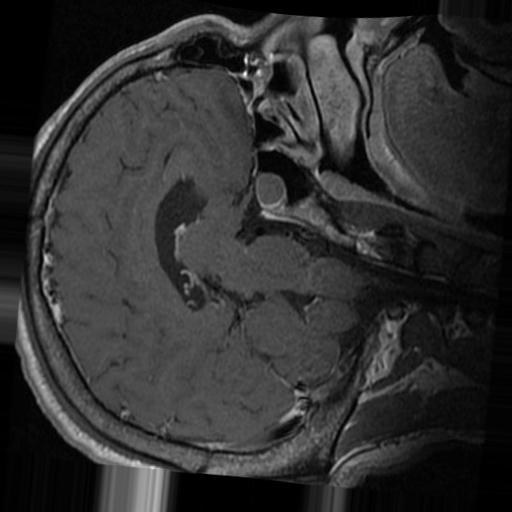
Label: brain_tumor